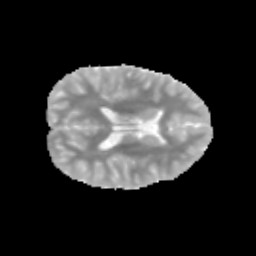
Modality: MD
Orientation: axial
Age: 11
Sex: male
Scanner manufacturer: siemens
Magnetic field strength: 3 T
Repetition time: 3.8 s
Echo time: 0.07 s